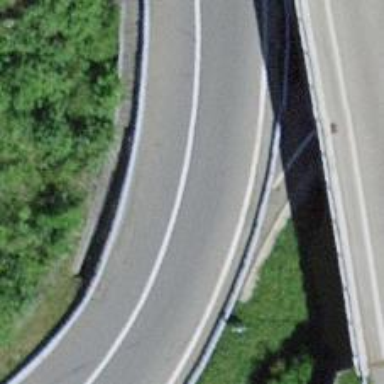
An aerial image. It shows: Motorway link.